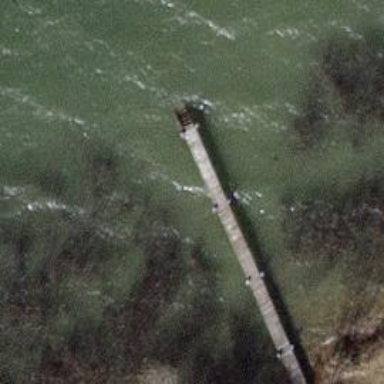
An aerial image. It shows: Man-made pier.